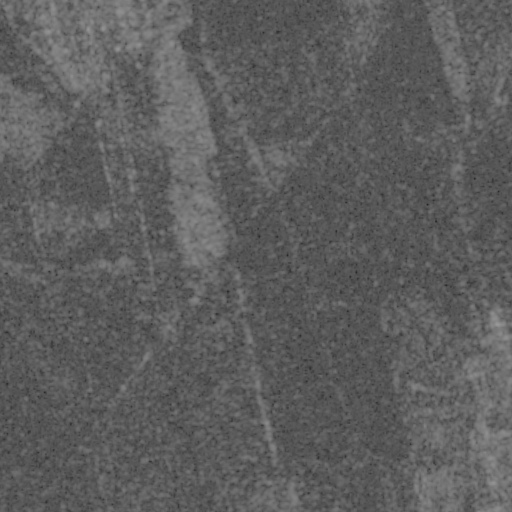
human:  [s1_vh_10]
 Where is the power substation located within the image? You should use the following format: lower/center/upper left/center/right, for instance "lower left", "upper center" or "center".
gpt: The power substation is located in the upper left of the image.
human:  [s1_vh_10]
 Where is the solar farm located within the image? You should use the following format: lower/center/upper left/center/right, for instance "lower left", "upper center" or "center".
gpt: The solar farm is located in the upper left of the image.
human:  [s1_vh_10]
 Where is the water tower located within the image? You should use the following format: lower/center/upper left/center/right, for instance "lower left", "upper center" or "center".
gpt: The water tower is located in the center right of the image.
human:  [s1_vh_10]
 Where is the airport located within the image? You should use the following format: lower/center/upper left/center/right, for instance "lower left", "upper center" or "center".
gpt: There is no airport in the image.

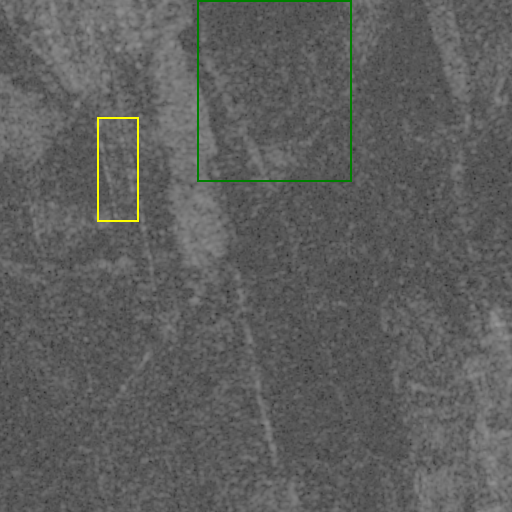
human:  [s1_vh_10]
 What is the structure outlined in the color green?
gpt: The structure outlined in green is a crop field.
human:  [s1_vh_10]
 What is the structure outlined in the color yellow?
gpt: The structure outlined in yellow is a solar farm.
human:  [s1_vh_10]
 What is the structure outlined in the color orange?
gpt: There is no orange outline.